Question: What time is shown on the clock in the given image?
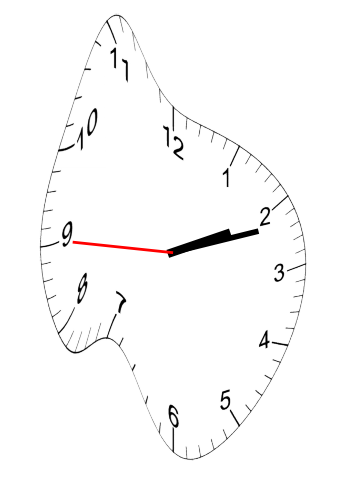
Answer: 02:11:45